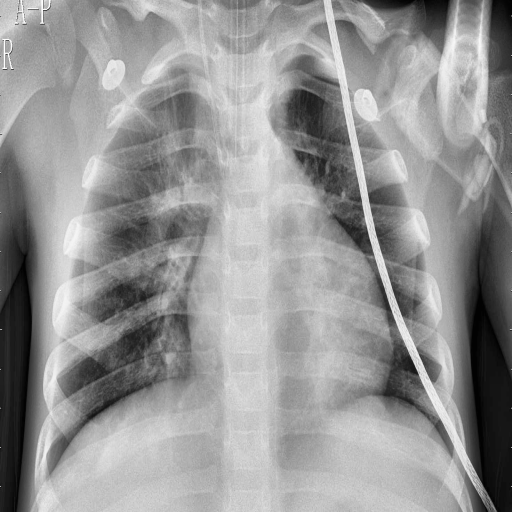
Finding: PNEUMONIA